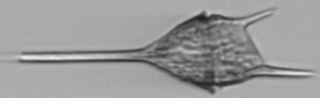
Label: Tripos_lineatus